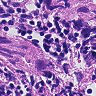
Metastatic tissue present: yes